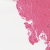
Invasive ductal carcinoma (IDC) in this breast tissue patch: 0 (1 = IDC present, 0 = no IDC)